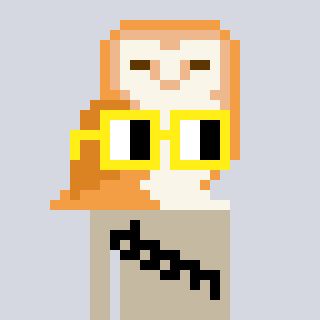
a pixel art character with square yellow glasses, a owl-shaped head and a bege-colored body on a cool background